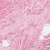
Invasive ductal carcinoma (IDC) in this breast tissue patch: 0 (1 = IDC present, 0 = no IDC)